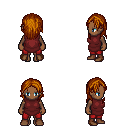
a pixel art fantasy rpg character, female body template, human, dark skin, maroon tunic, red pants, brunette long hairstyle, brown shoes, four views (front, back, left, right), 2x2 character sprite sheet, small pixel art, hard edges, no anti-aliasing